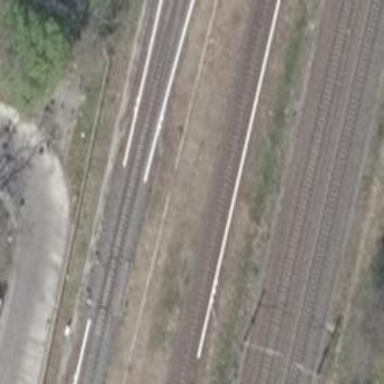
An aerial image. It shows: Railway switch with turnout to the right.